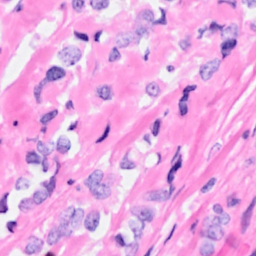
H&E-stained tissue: Breast